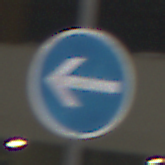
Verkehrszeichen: VorgeschriebeneFahrtrichtungHierLinks
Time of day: Midday
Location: Roofed (Urban)
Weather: Overcast
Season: NotSpecified
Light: Artificial